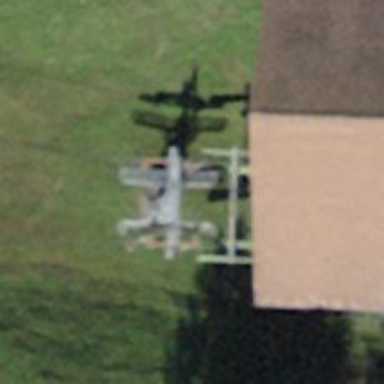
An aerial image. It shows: Chair lift captured from aerial perspective.